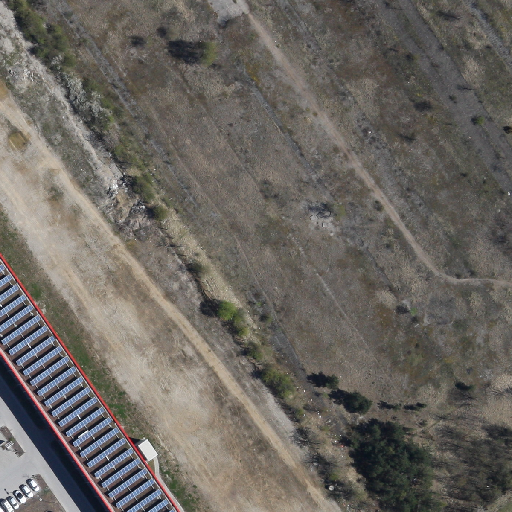
Referring expression: vehicle in the parking area